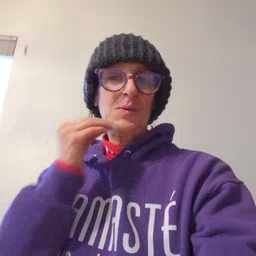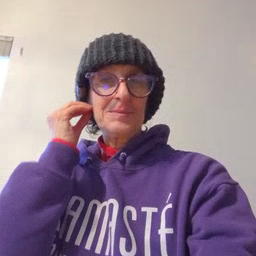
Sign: home